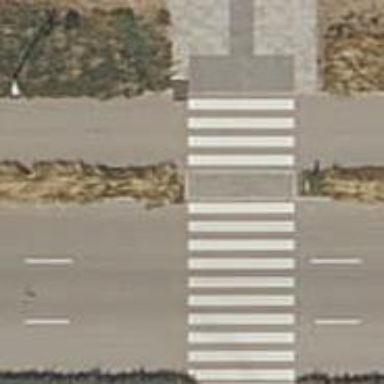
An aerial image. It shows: Uncontrolled road crossing.